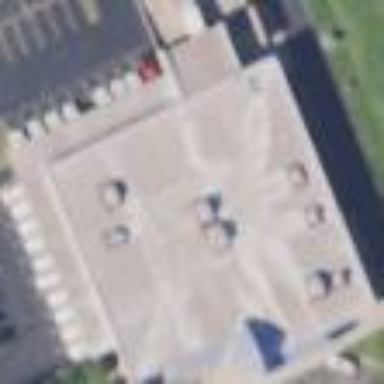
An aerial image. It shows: Building that serves as post office.